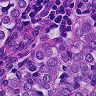
Metastatic tissue present: yes